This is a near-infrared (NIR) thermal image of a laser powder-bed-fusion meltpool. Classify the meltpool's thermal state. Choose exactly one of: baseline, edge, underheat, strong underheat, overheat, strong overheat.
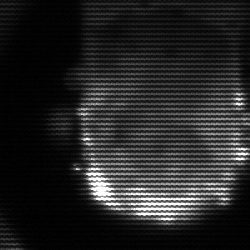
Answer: baseline